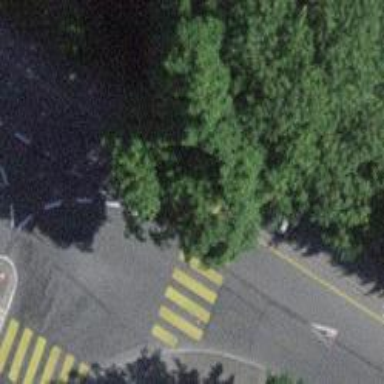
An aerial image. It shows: Kerb barrier.